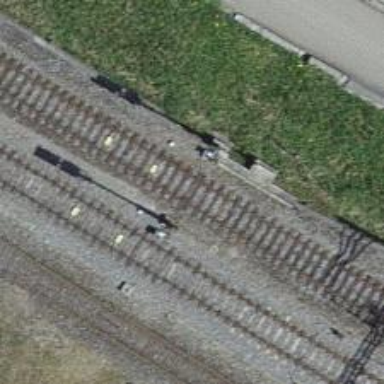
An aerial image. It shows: Railway signal.